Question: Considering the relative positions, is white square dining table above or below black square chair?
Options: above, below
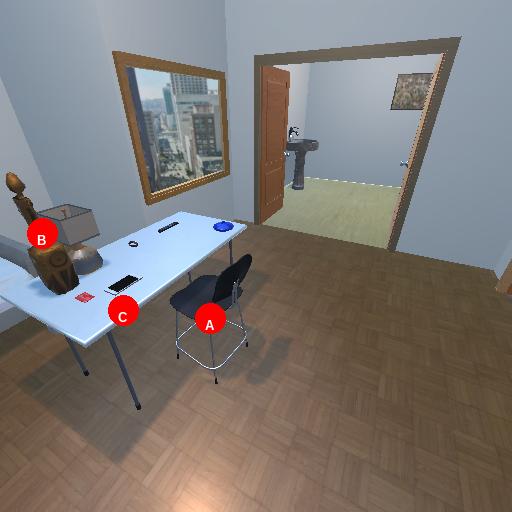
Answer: above